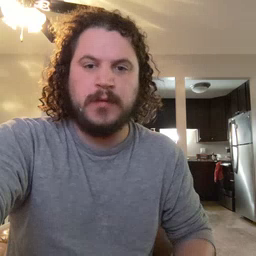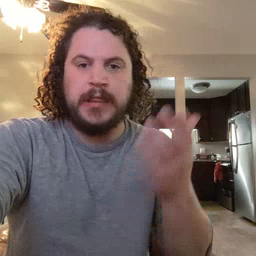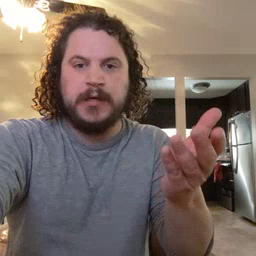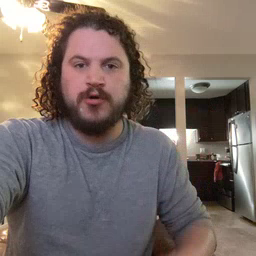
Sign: there